Interaction volume radius: 5 \u00c5
Interaction volume height: 45 \u00c5
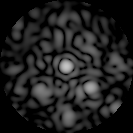
Disorder parameter: 0.5815